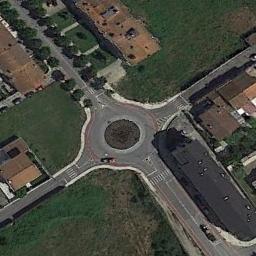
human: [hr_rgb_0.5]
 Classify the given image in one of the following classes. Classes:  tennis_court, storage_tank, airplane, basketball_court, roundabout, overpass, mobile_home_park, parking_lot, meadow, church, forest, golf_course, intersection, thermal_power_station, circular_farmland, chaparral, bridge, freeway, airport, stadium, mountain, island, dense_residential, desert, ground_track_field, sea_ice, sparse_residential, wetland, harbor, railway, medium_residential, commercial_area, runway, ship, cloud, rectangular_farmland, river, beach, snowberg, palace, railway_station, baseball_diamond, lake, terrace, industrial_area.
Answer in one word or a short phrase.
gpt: roundabout